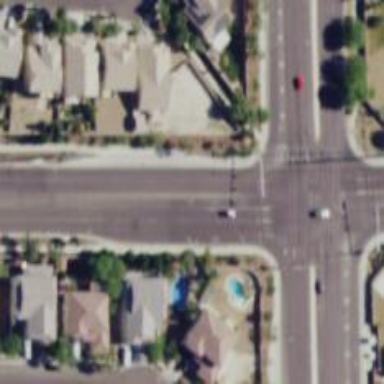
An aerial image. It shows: Solid stop line on the road.